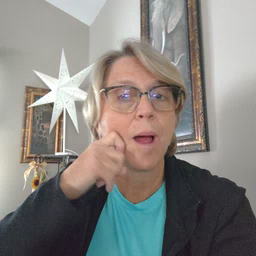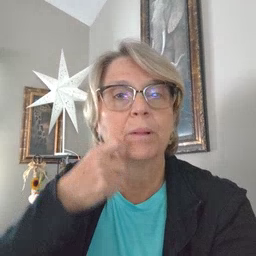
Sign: apple